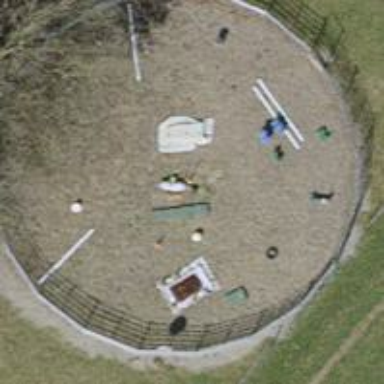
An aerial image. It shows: Equestrian pitch for leisure land sports.